Aerial crown-view tile of a tropical tree (Barro Colorado Island, Panama), acquired 20250715:
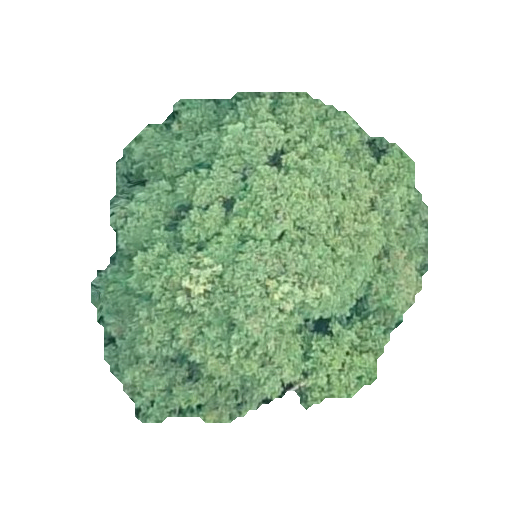
Species: Pouteria reticulata
GBIF accepted scientific name: Pouteria reticulata
Crown area: 128.407 m²